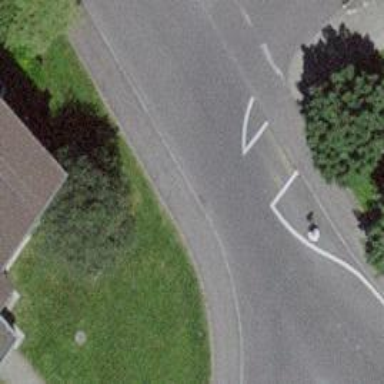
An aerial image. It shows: Traffic calming feature called choker.